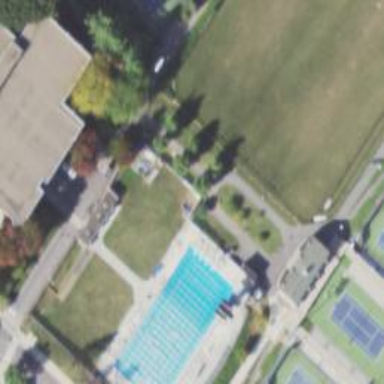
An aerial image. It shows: Outdoor swimming pool designed for inground swimming. Ideal for leisure and sports activities.